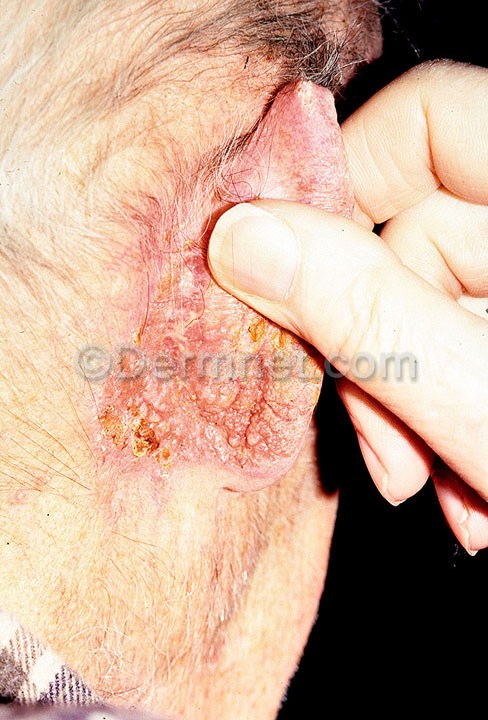
Disease: Actinic Keratosis Basal Cell Carcinoma and other Malignant Lesions